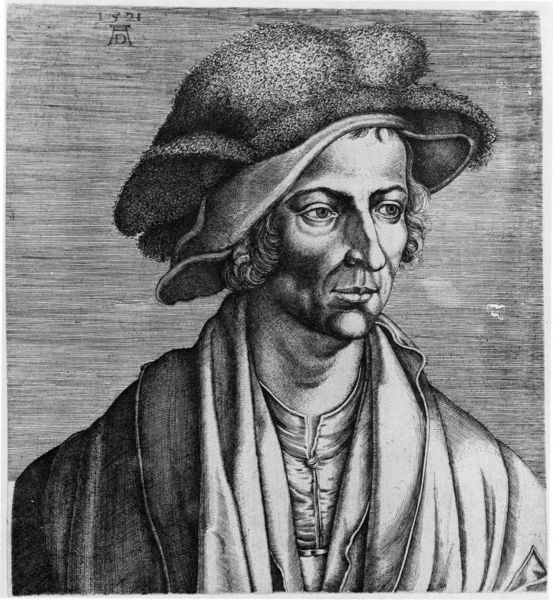
Titel: Bildnis des Joachim Patinir
Künstler: Albrecht Dürer
Institution: (Seriendruck)
Schlagwörter: kopf, mann, schatten, umhang, weiß, frau, grau, haar, hintergrund, hut, mund, nase, profil, schwarz, stirn, zeichen, zeichnung, blick, schal, hemd, jacke, jung, kappe, mütze, augen, bluse, falten, gesicht, kragen, pelz, rembrandt, bildnis, hals, herr, portrait, porträt, signatur, auge, gewand, haare, mantel, kaufmann, blatt, augenbrauen, kinn, lippen, locken, renaissance, schulter, fell, kopfbedeckung, wangen, papier, grafik, graphik, schattierung, linien, ausdruck, ernst, grübchen, brauen, büste, datum, deutsch, ad, jahreszahl, selbstporträt, tränensäcke, hutkrempe, krempe, tusche, münchen, kohle, groß, druck, druckgraphik, druckgrafik, monogramm, schraffur, schwarz weiß, radierung, stich, selbstbildnis, fraue, stift, litografie, barett, kehle, gut, mittelalter, luther, fellmütze, wien, dürer, weich, kupferstich, oberlippe, albrecht, albrecht dürer, bartlos, seriendruck, melanchthon, melanchton, kehlkopf, tränensack, moduliert, adamsapfel, fluffig, ausdrucksvoll, 1521, wie heißt das noch, 1524, halvprofil, 1494